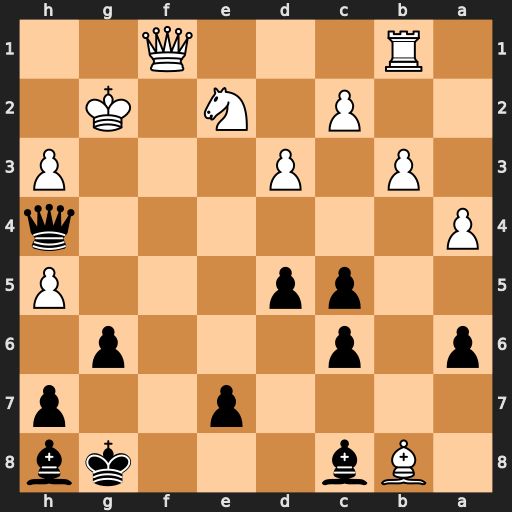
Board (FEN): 1Bb3kb/4p2p/p1p3p1/2pp3P/P6q/1P1P3P/2P1N1K1/1R3Q2
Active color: b
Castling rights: -
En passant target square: -
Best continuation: Bxh3+